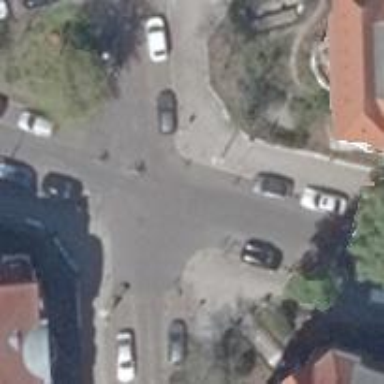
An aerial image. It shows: Residential street with parallel on-street parking lanes. The surface is asphalt.